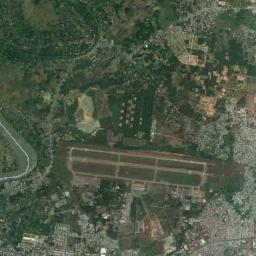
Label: airport